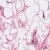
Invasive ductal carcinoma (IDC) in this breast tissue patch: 0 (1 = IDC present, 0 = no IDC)